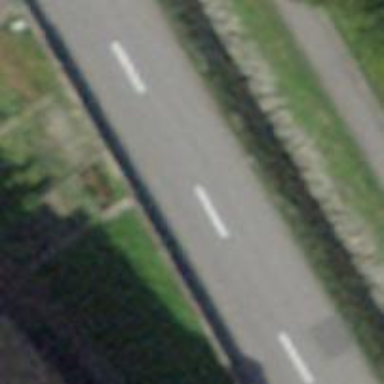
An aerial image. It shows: Asphalt road classified as primary highway.